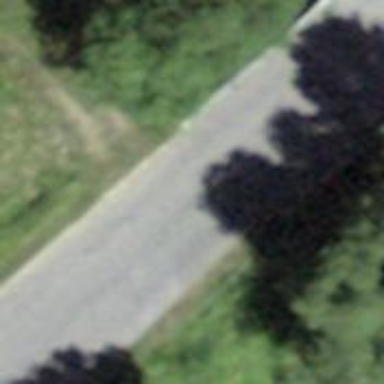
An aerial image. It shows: Asphalt tertiary road on bridge.